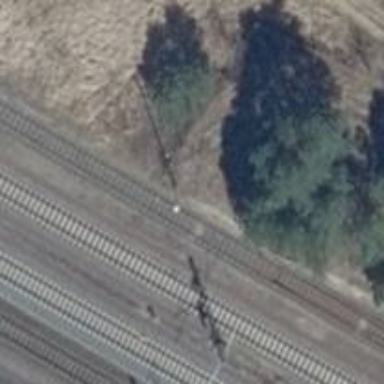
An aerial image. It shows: Railway switch with the turnout on the left side.